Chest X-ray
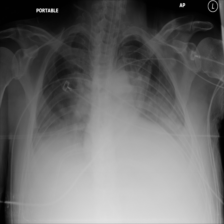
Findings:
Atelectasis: positive
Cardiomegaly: negative
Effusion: negative
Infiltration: negative
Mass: negative
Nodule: negative
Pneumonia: negative
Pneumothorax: negative
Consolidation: negative
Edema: negative
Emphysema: negative
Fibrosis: negative
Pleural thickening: negative
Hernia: negative